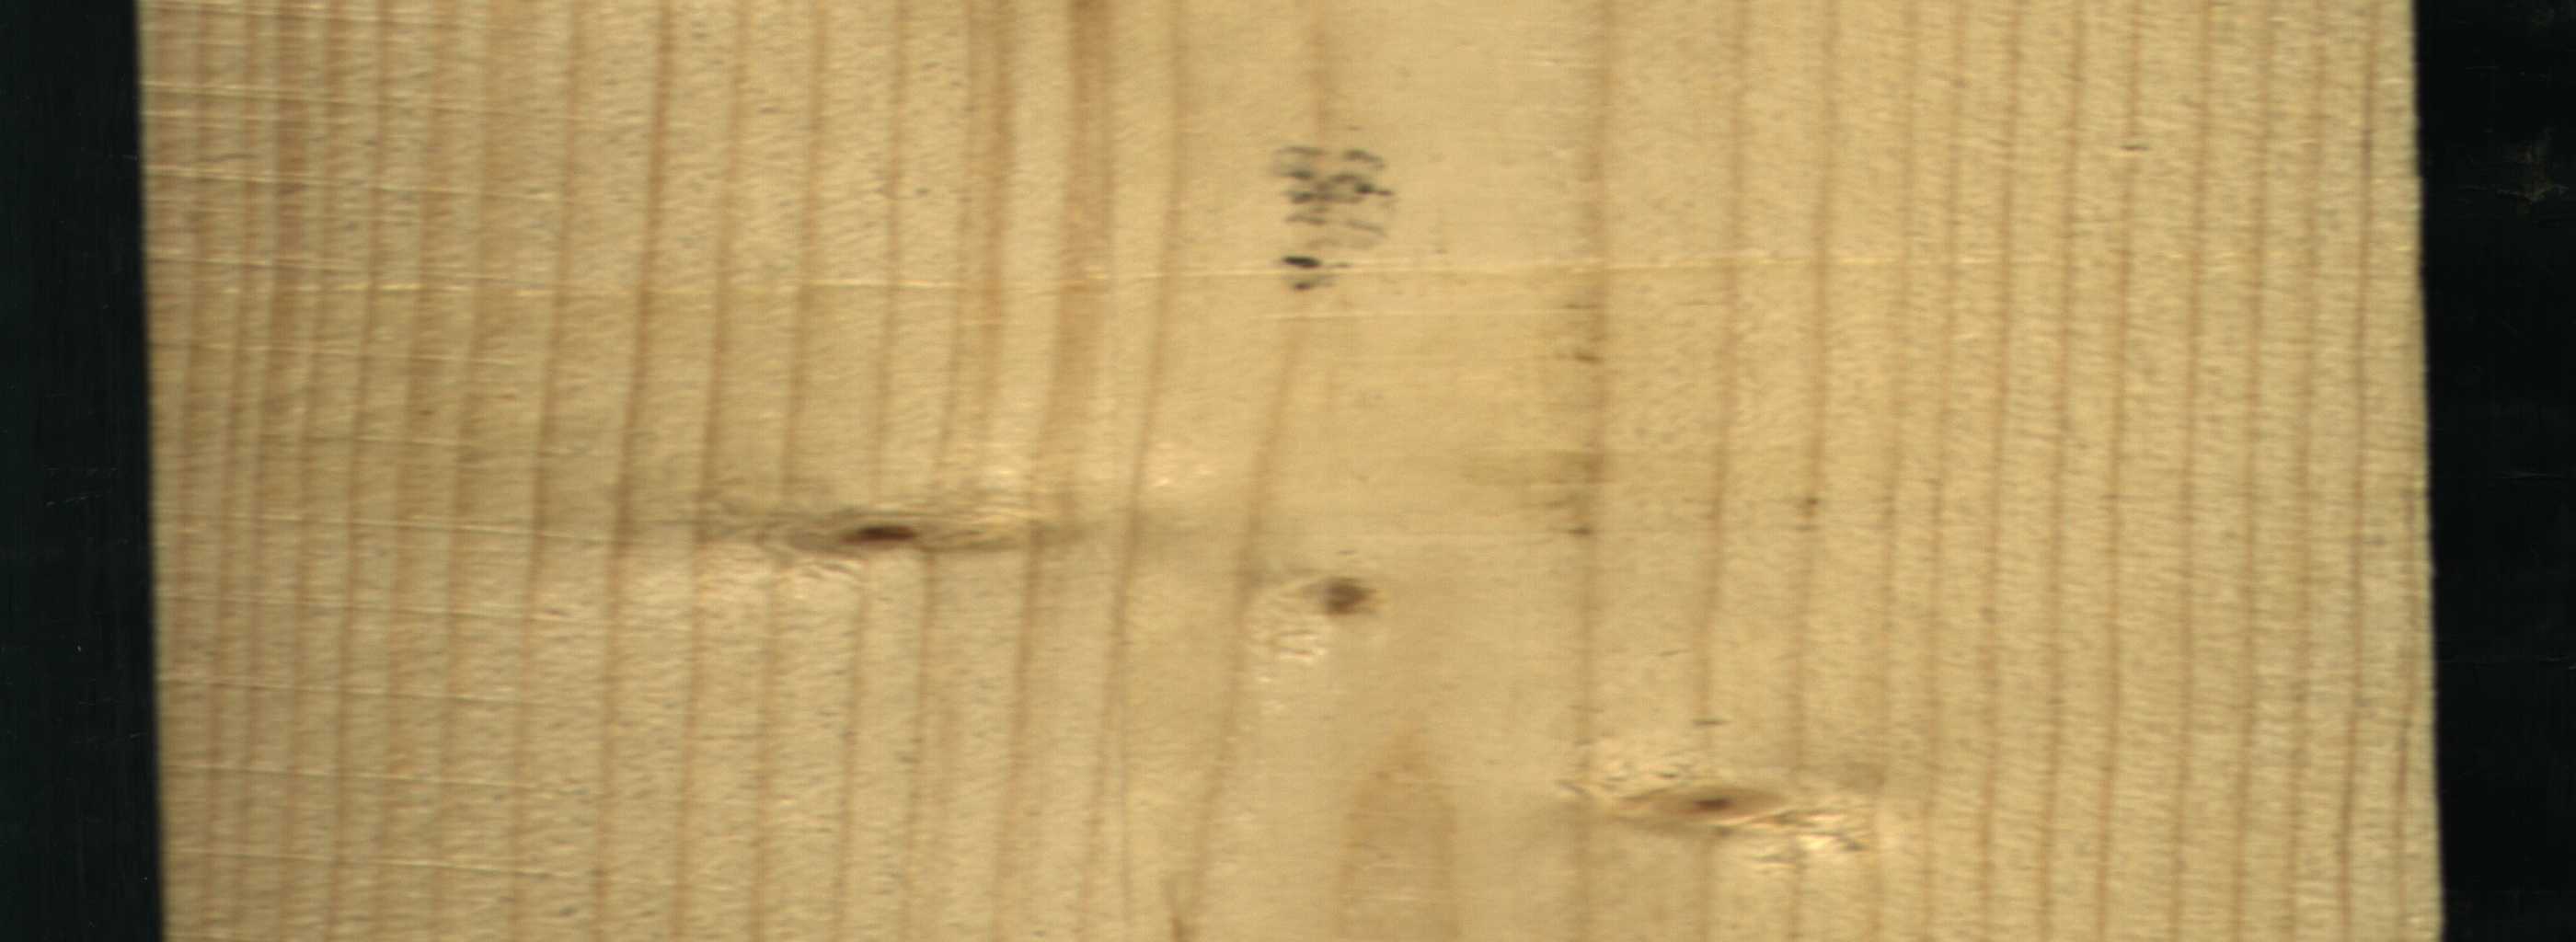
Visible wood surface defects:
Live_Knot
Live_Knot
Live_Knot